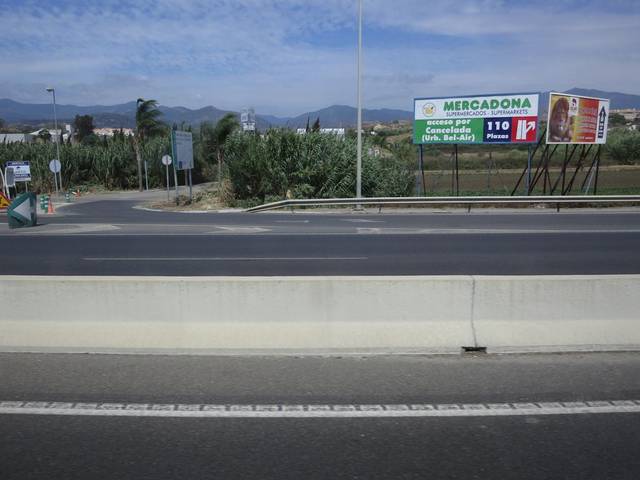
Region: Spain
Coordinates: 36.457, -5.057